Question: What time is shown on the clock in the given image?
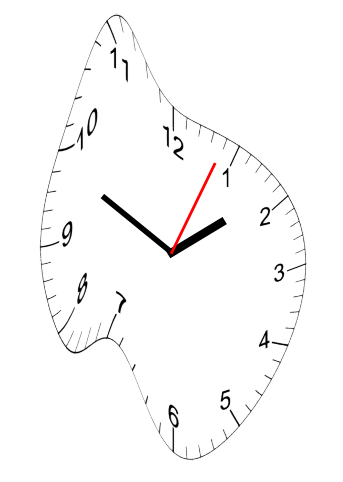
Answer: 01:49:04